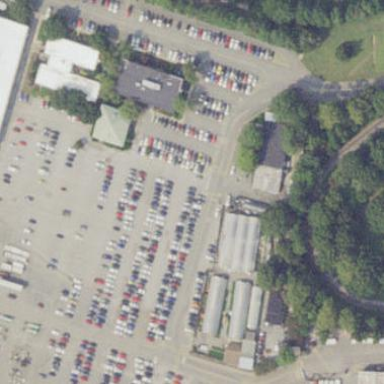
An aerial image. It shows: Parking area with surface.